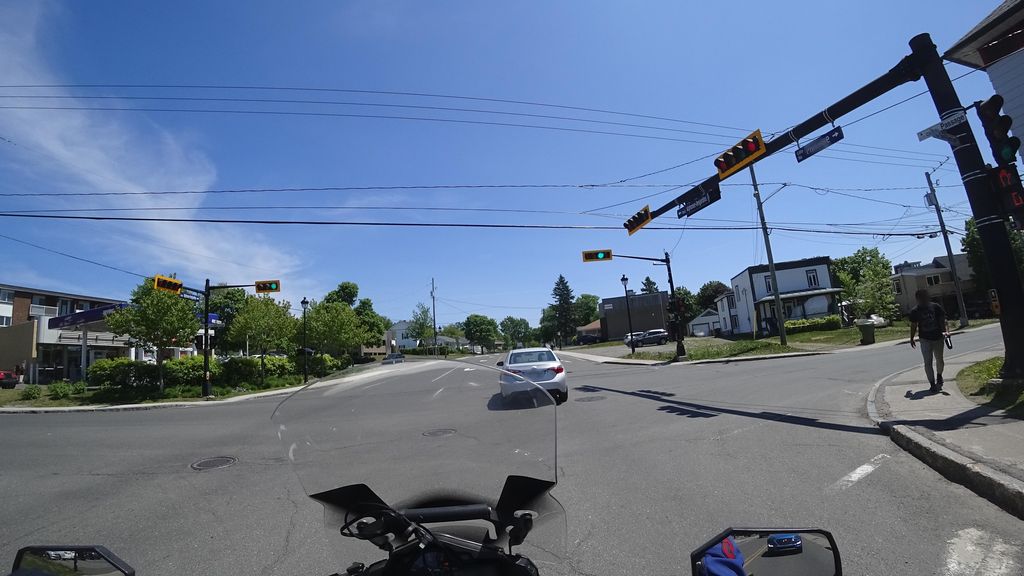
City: quebec_city